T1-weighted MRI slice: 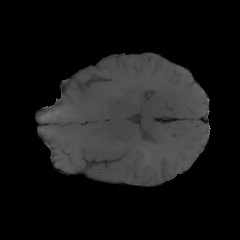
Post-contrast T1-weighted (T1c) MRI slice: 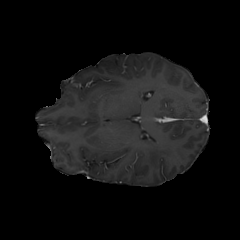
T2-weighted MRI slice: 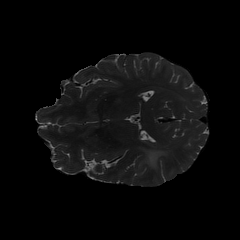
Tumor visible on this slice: yes